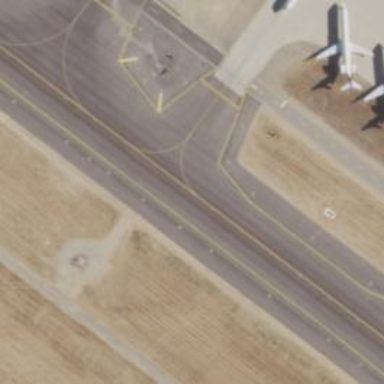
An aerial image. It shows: Image of taxiway at airport.